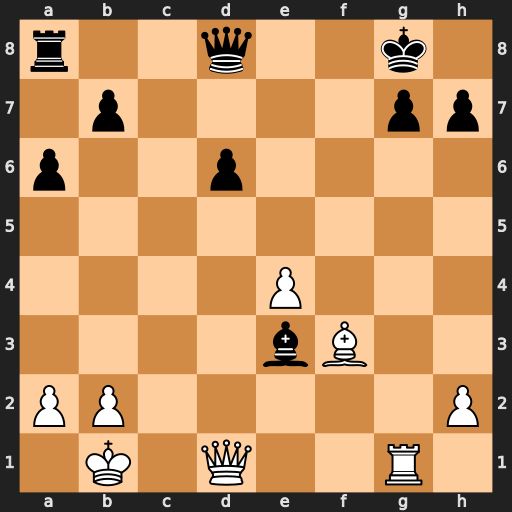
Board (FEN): r2q2k1/1p4pp/p2p4/8/4P3/4bB2/PP5P/1K1Q2R1
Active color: w
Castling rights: -
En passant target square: -
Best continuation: Qb3+ Kh8 Qxe3